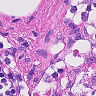
Metastatic tissue present: no